Aerial crown-view tile of a tropical tree (Barro Colorado Island, Panama), acquired 20240918:
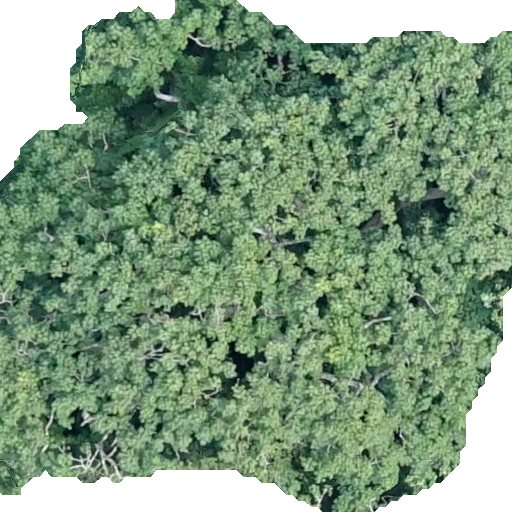
Species: Pseudobombax septenatum
GBIF accepted scientific name: Pseudobombax septenatum
Crown area: 400.48 m²